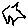
Label: star